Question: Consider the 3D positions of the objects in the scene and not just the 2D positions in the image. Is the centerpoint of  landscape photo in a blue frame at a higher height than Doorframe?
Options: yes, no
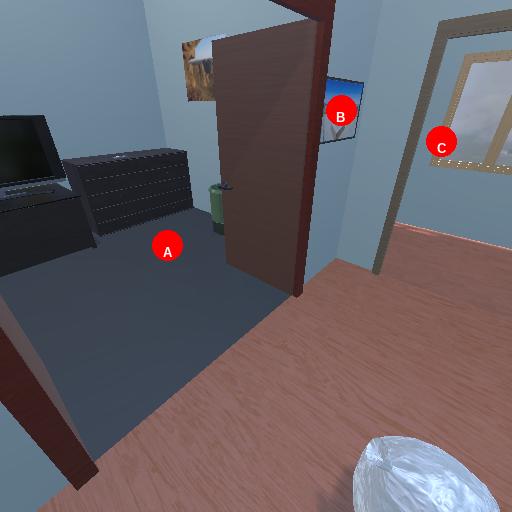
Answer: yes